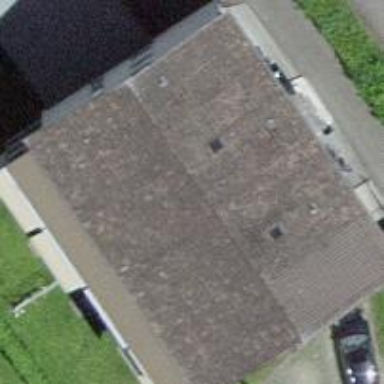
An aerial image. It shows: Gabled roof made of roof tiles on apartment building.